Question:
So from what I can see in this pic @ViewBuilder is just gonna let me list views and then combine all that into one view right? Now my question is though how exactly does it combine them? Like if I have a VStack I can also list views in it and it combines all the views but it does this vertically, and an HStack does it horizontally, so what exactly is the @ViewBuilder doing here? How exactly is it "combining" all these views?
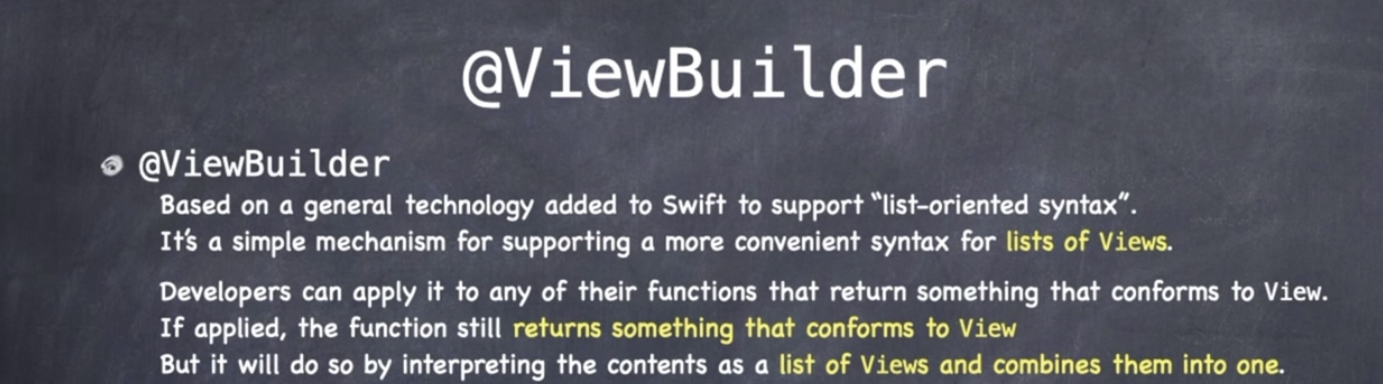
Answer: > so what exactly is the @ViewBuilder doing here?
'VStack' is just one concrete use of the view-combining behavior that's provided by 'ViewBuilder'.
Many views can take a closure that combines a number of views and returns one view that combines them all. 'VStack', 'HStack', and 'ZStack' all do it, of course, but so do 'Button', 'Canvas', 'Form', and 'Group', 'Label', 'List', 'Menu', and many others. They all use 'ViewBuilder' to combine their views. '@ViewBuilder' is the reason that they're all limited to 10 subviews, and also the reason you can conditionally include views using 'if' in the list. Ray Wenderlich's tutorial on 'ViewBuilder' is a good place to start to learn how to use it.
So, 'ViewBuilder''s role is to provide the mechanism for combining views, and 'VStack', 'HStack', etc. decide to combine the views.
> How exactly is it "combining" all these views?
The short, unsatisfying answer is that 'ViewBuilder' uses '@resultBuilder' to combine the views you provide. 'resultBuilder' is an attribute that helps you combine things, and 'ViewBuilder' is only one of many uses of it in SwiftUI; there's also 'SceneBuilder', 'CommandBuilder', and many others. Explaining result builders is probably a bigger topic than I'd want to cover in a SO answer, but there's plenty of good info out there; look at the <URL>.